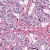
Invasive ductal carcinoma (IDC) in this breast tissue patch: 1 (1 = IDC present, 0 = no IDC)